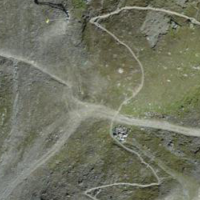
EUNIS habitat code: 48
Species observed at this site:
Sempervivum montanum